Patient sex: M
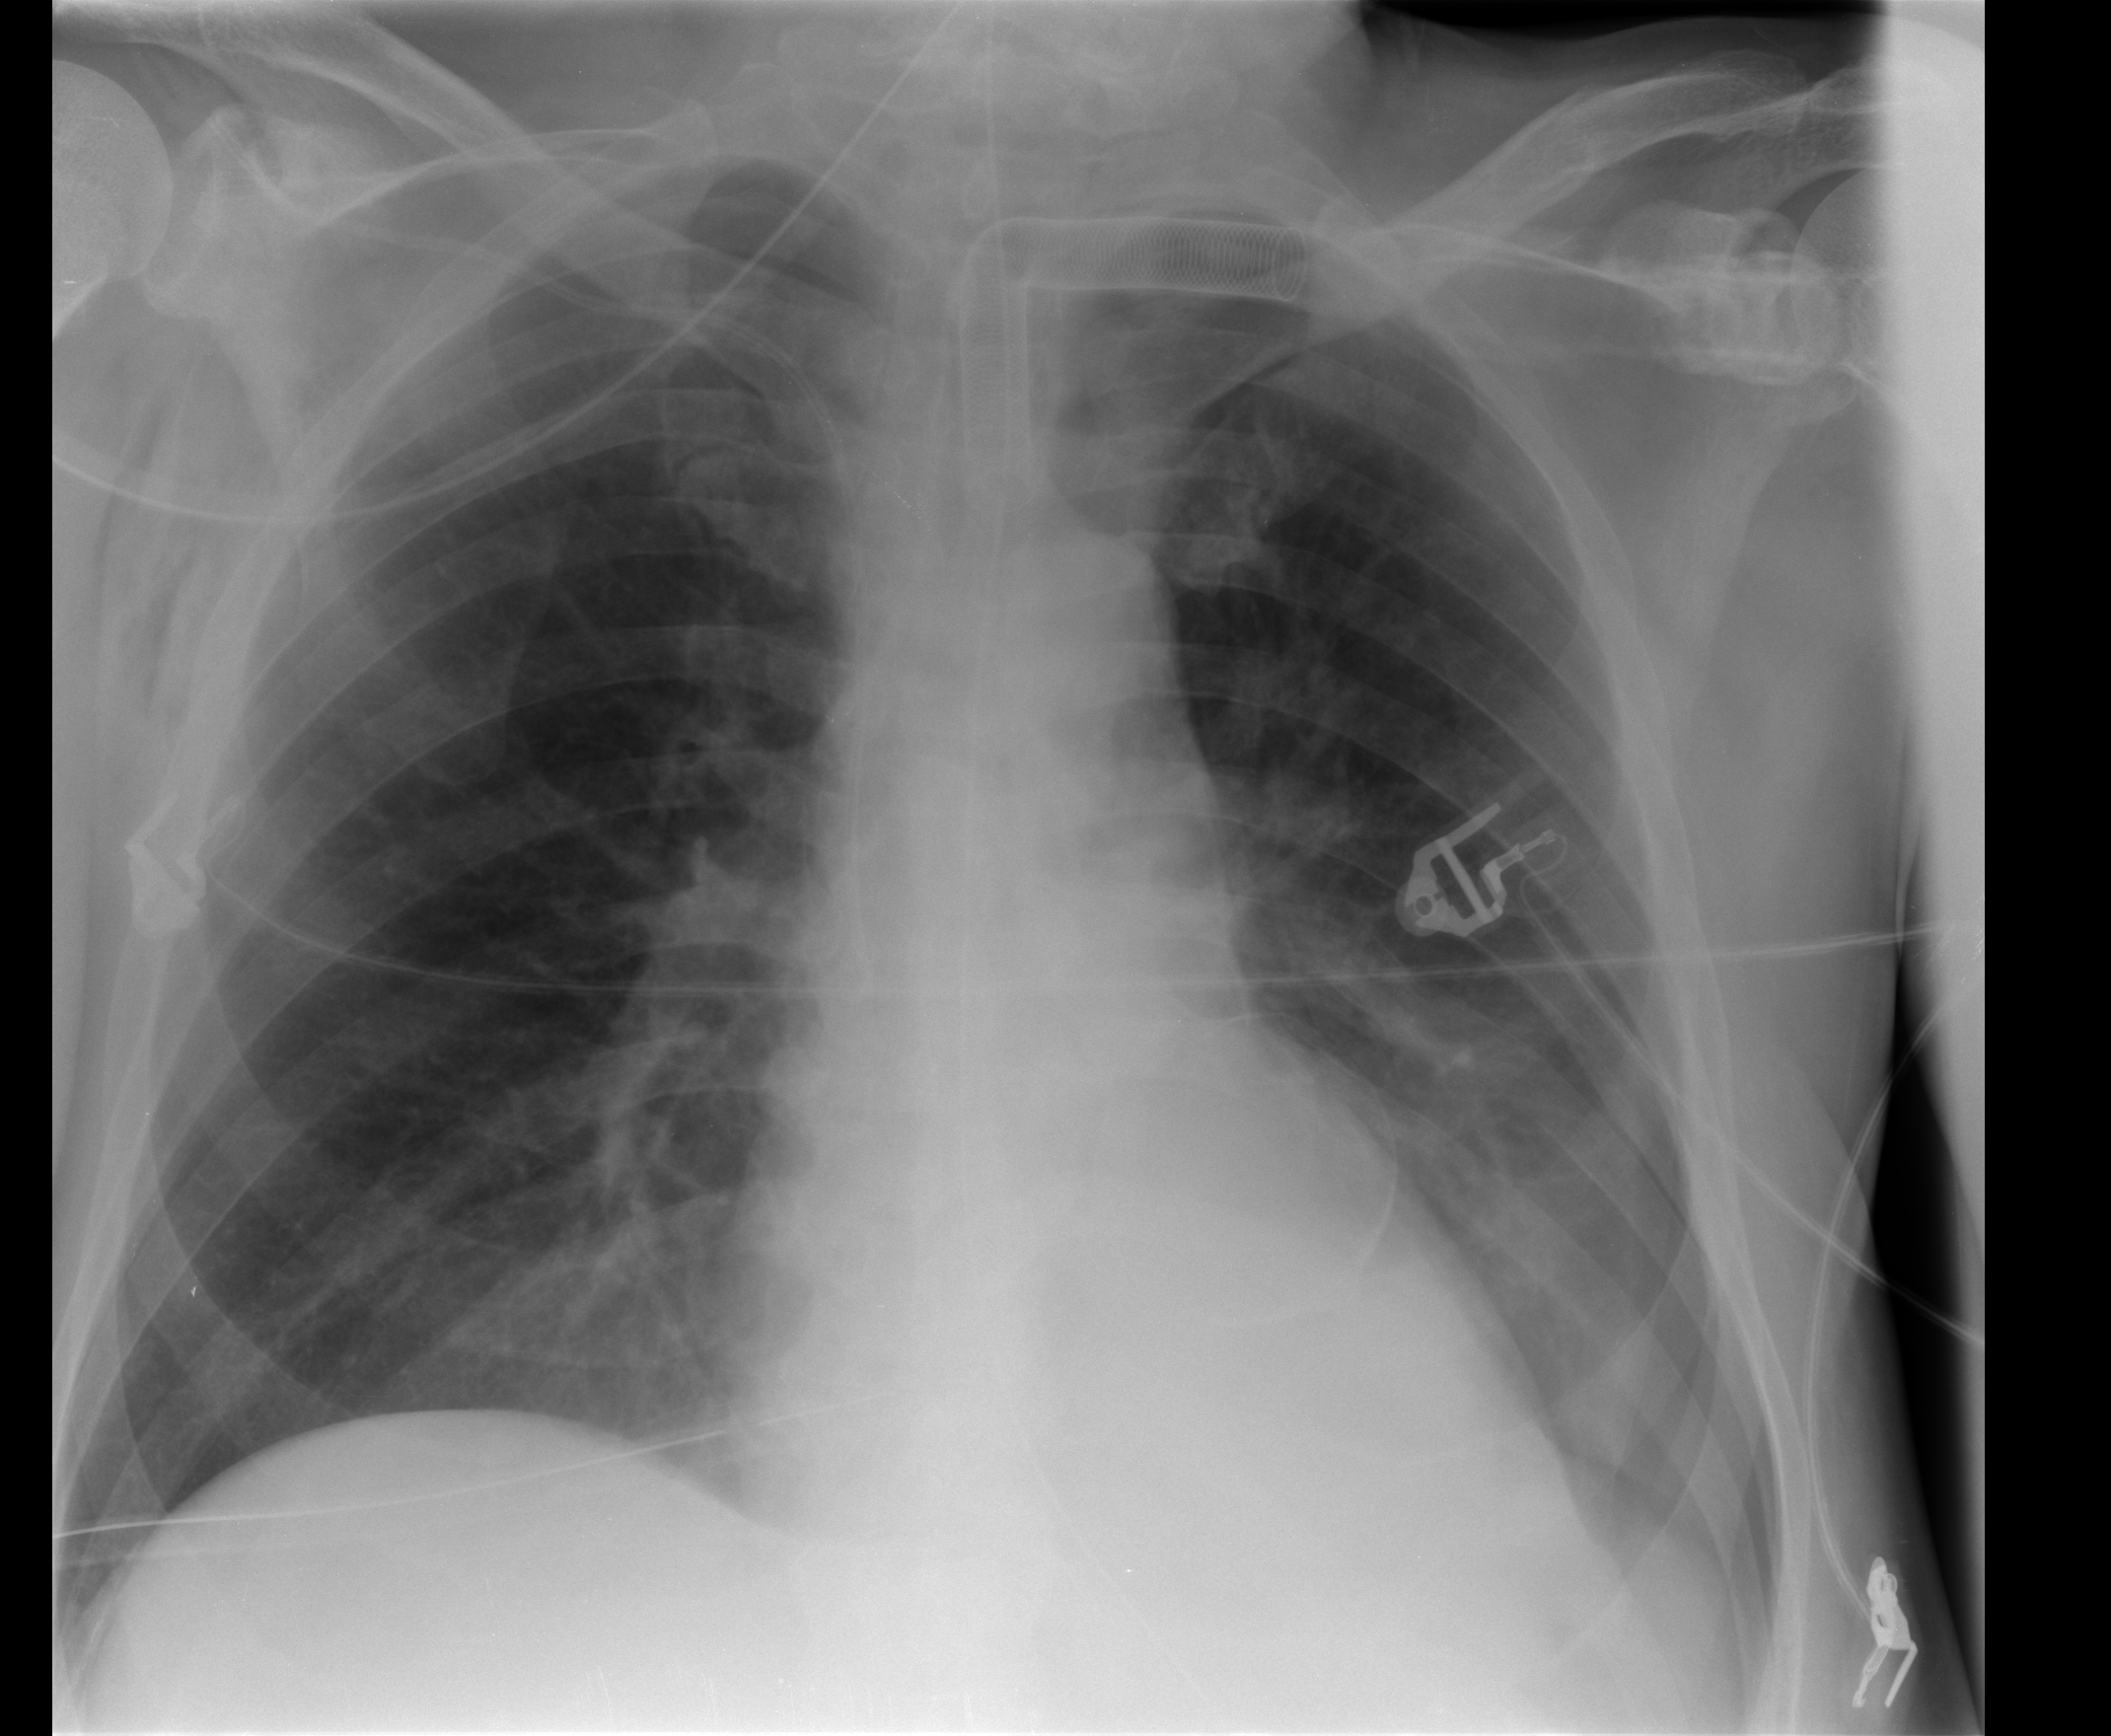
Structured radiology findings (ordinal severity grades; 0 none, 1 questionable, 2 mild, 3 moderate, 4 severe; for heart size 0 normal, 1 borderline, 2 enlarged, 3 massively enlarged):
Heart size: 0
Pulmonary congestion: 0
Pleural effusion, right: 0
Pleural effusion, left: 2
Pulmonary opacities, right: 0
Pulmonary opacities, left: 0
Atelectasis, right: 0
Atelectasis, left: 2